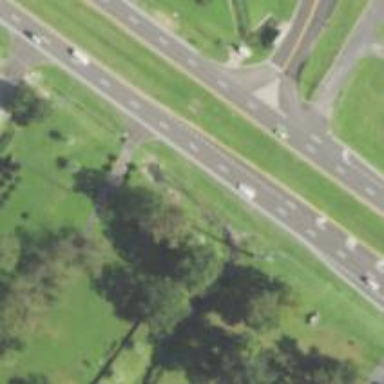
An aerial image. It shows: Trunk highway.